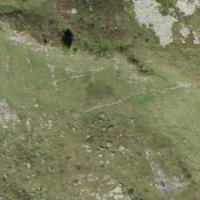
EUNIS habitat code: 26
Species observed at this site:
Aster alpinus
Sempervivum montanum